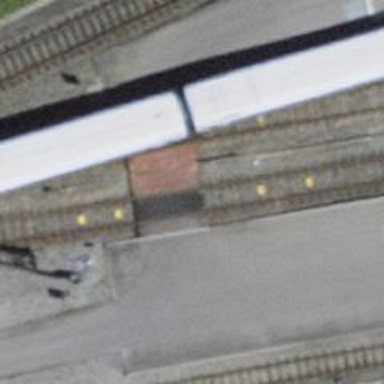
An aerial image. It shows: Level crossing along the railway.